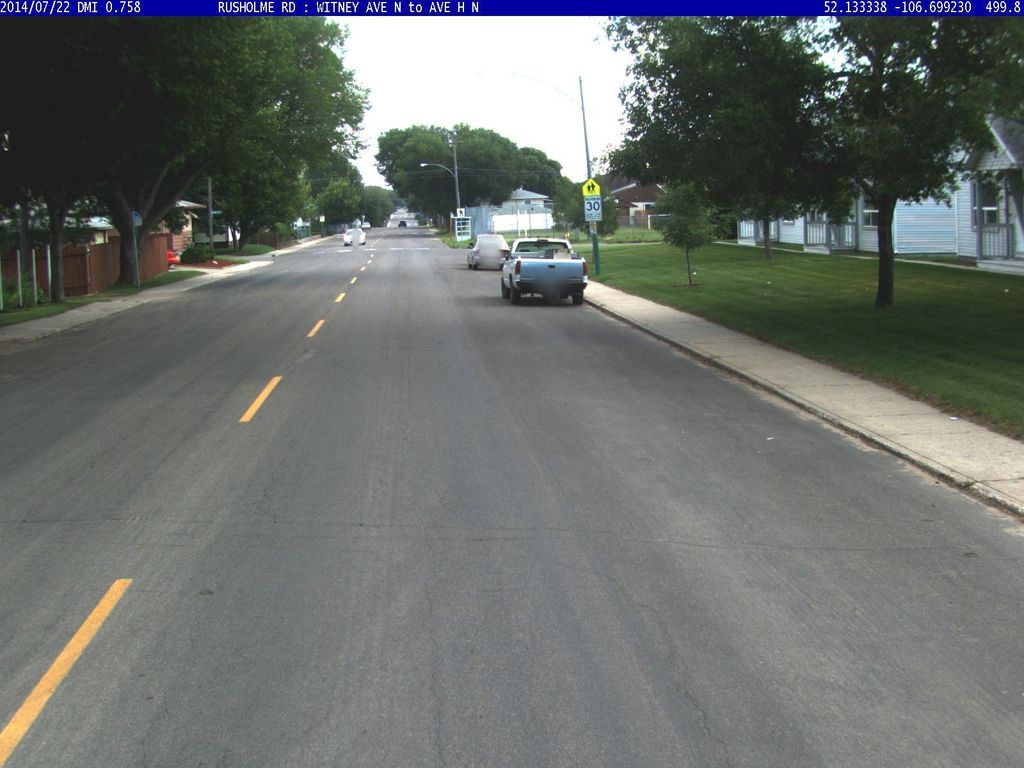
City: saskatoon